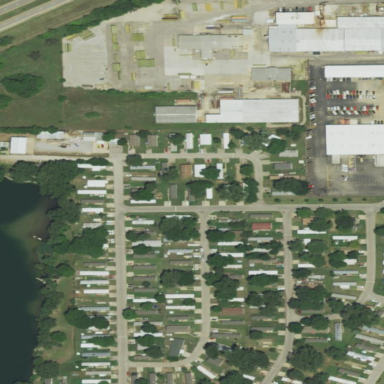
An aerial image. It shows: Residential area designated as trailer park.